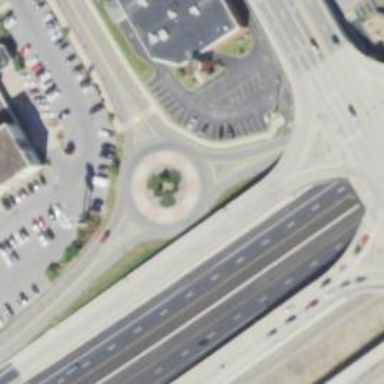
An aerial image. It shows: Secondary road around roundabout.